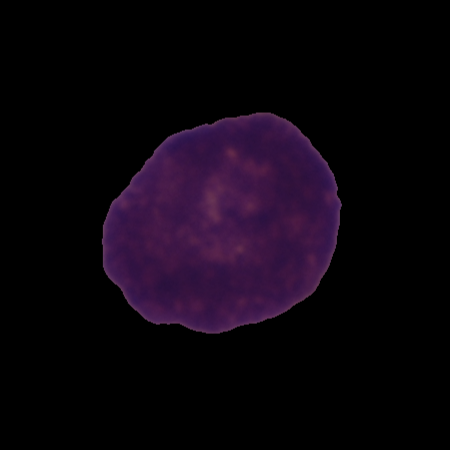
Label: healthy